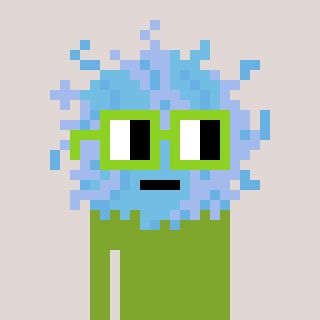
a pixel art character with square light green glasses, a lint-shaped head and a slimegreen-colored body on a warm background